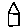
Label: house